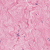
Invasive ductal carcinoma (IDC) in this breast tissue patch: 0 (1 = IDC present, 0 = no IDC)